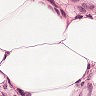
Metastatic tissue present: no